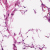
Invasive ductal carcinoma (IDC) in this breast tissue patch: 0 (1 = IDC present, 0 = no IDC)